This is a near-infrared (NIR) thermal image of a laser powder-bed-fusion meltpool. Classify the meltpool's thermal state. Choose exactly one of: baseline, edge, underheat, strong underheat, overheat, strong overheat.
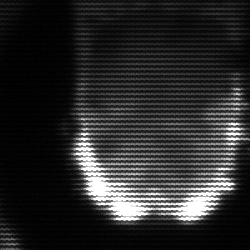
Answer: baseline